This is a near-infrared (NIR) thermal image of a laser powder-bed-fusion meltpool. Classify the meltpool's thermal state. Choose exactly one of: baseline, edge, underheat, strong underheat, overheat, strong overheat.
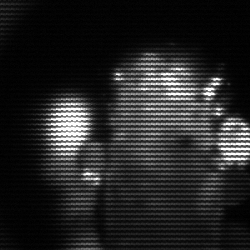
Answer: strong underheat